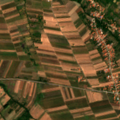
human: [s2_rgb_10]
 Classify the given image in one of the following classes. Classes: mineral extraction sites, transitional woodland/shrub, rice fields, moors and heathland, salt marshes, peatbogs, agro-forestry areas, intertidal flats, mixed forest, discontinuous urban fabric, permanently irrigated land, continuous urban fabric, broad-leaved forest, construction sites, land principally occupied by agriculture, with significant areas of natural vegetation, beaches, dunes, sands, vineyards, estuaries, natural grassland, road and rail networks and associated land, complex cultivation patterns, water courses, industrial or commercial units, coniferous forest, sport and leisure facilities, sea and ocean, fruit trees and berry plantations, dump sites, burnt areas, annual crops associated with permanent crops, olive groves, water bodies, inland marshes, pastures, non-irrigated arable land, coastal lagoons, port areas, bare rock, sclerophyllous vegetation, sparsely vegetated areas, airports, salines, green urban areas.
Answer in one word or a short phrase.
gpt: discontinuous urban fabric, non-irrigated arable land, complex cultivation patterns